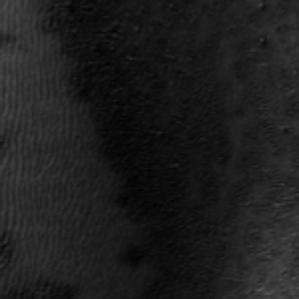
Label: frost